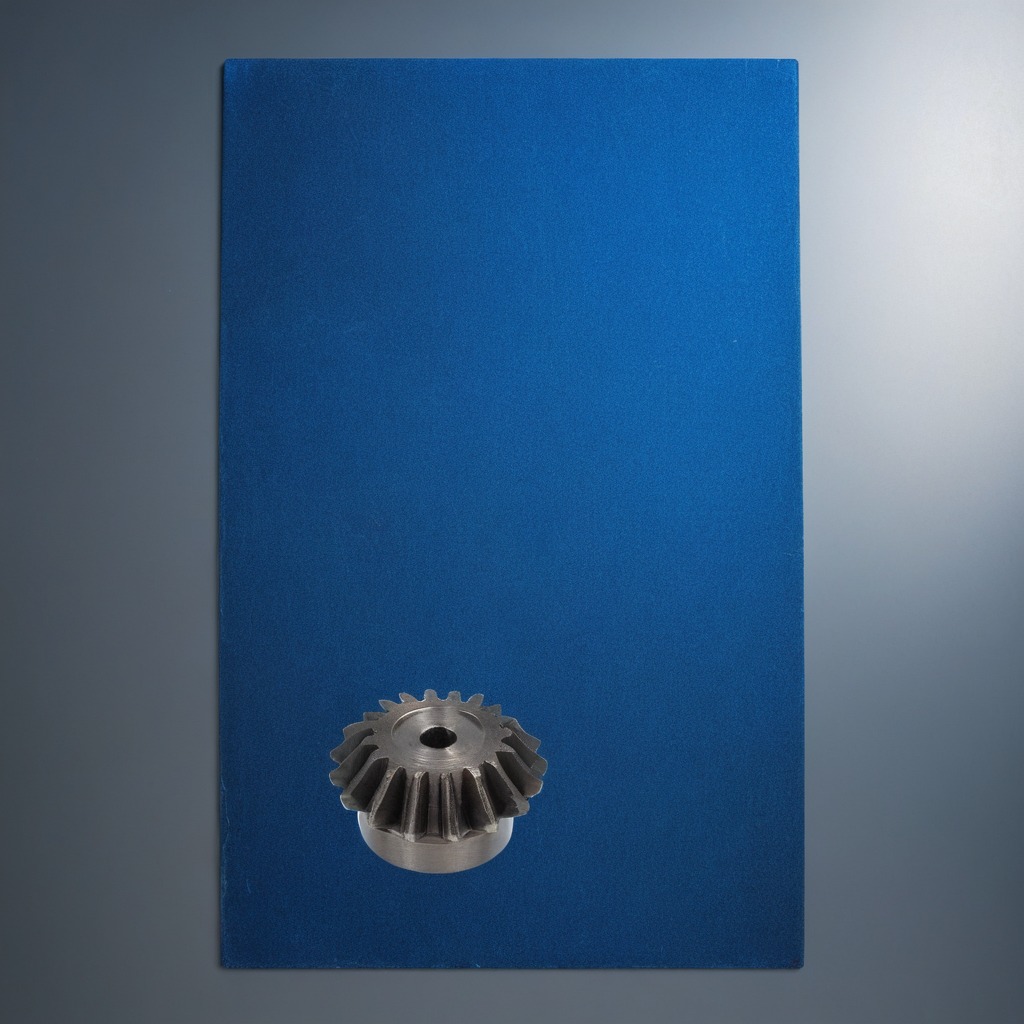
A steel gear with teeth is lying on the granite tabletop.